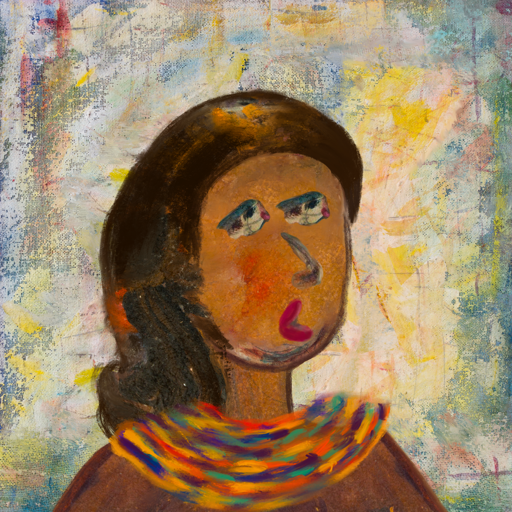
Background: Irani, Head And Neck Side: Pipe, Face Side: Pipe, Bust: Comrade, Hair Side: Gypsy_Queen, Head Accessory: Blank, Second Necklace: An_Impression_2, Necklace: Blank, Baby: Blank